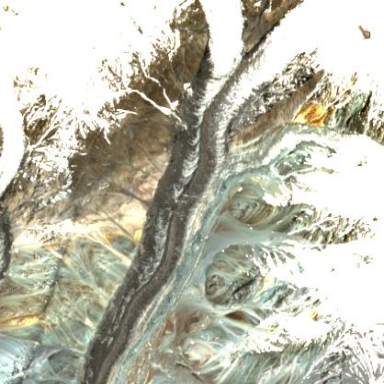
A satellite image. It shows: Majestic glacier in the distance.